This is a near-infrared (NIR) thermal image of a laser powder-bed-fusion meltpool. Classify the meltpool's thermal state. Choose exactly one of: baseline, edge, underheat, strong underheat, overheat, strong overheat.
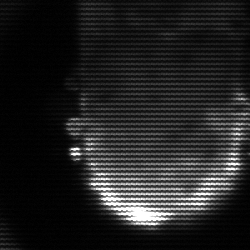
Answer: baseline